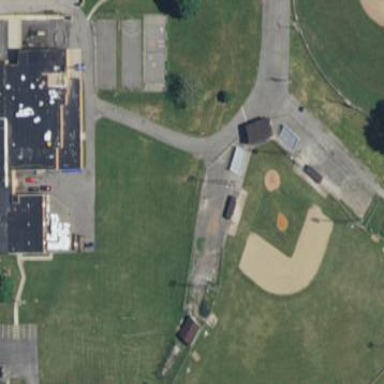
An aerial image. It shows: Baseball pitch for leisure and sports activities.